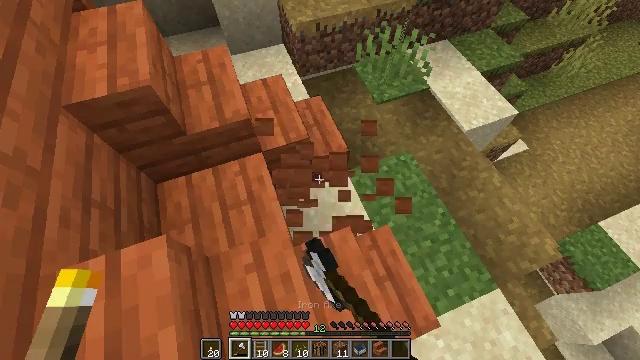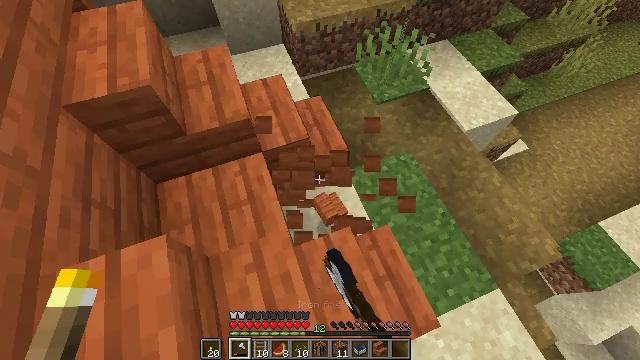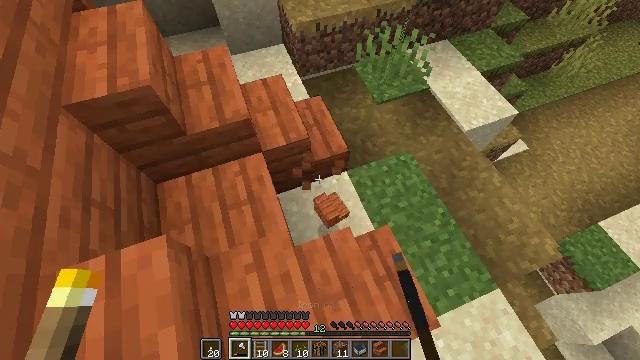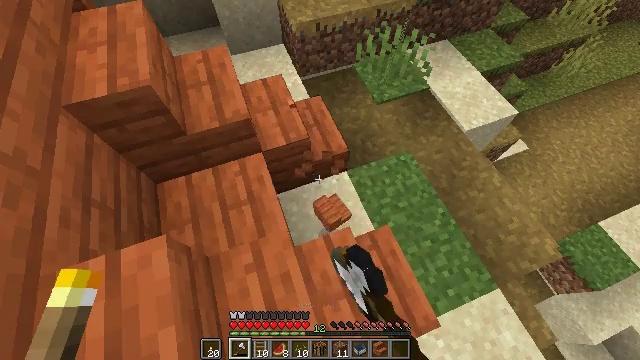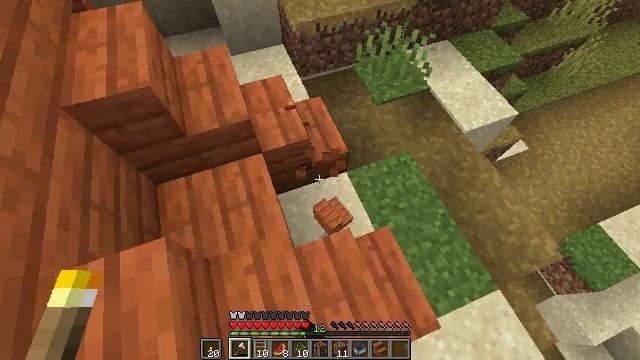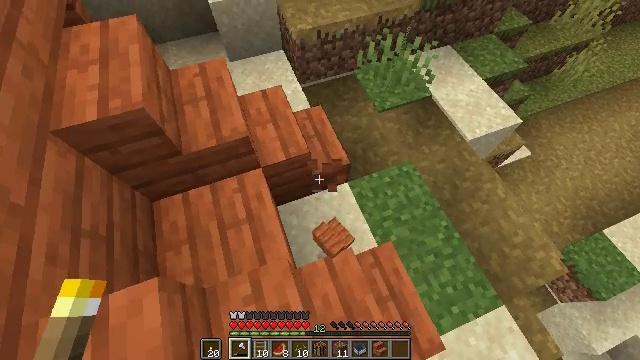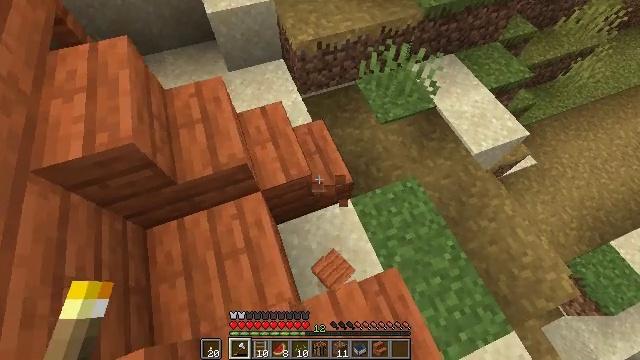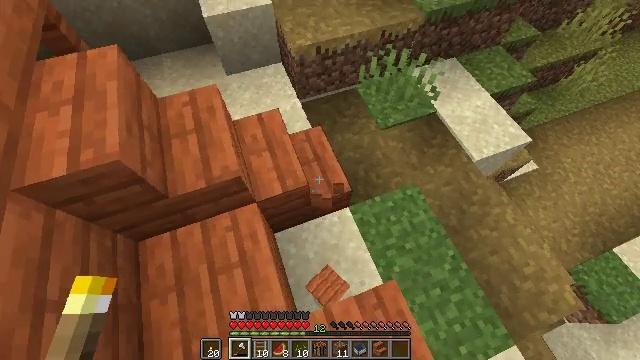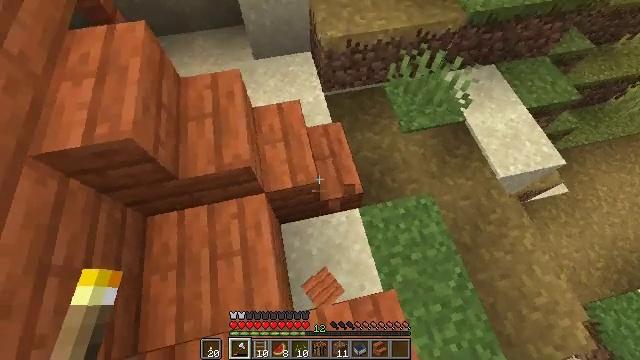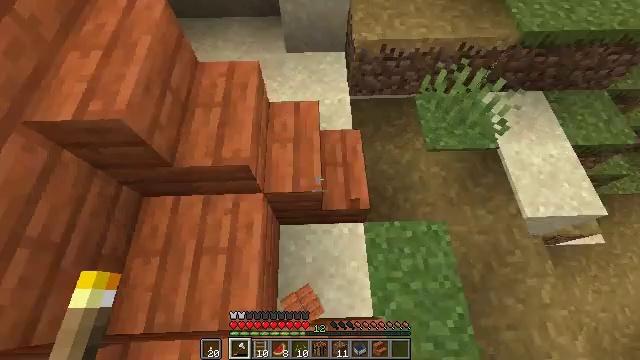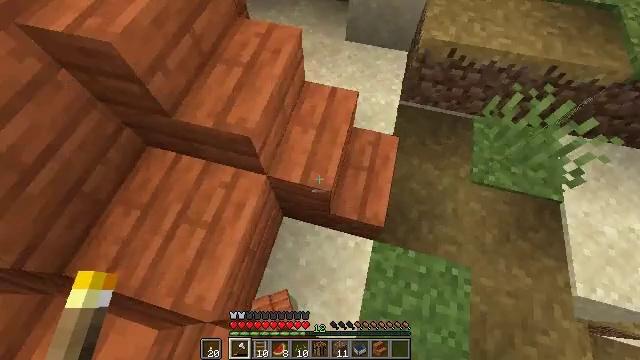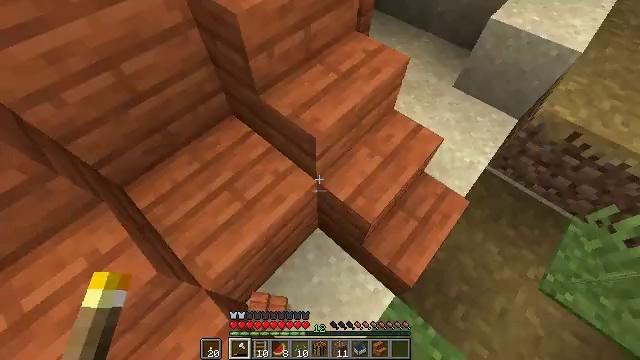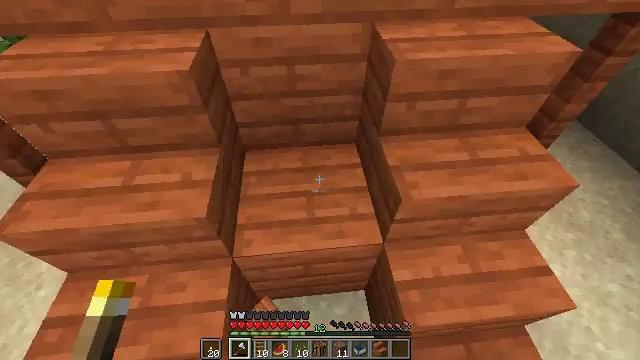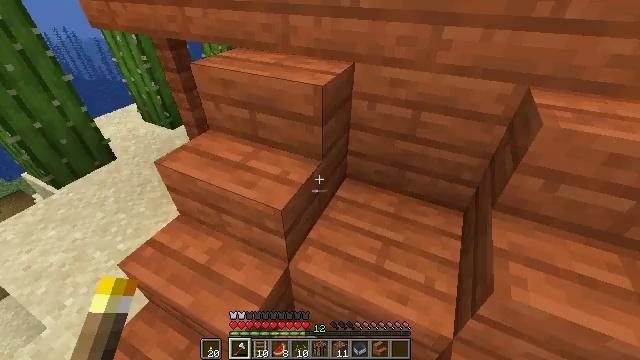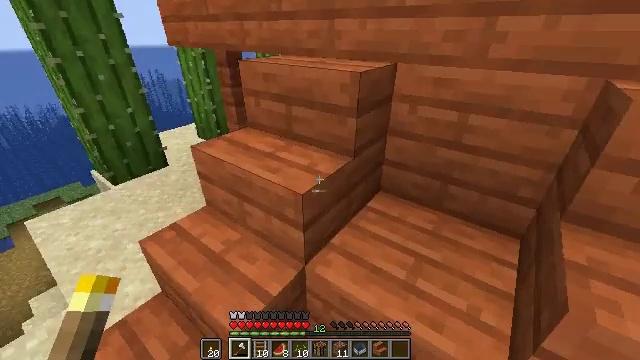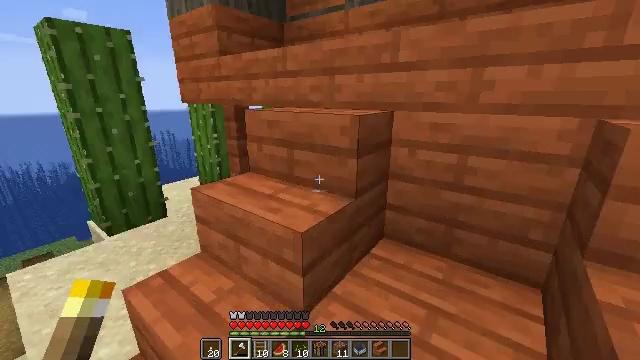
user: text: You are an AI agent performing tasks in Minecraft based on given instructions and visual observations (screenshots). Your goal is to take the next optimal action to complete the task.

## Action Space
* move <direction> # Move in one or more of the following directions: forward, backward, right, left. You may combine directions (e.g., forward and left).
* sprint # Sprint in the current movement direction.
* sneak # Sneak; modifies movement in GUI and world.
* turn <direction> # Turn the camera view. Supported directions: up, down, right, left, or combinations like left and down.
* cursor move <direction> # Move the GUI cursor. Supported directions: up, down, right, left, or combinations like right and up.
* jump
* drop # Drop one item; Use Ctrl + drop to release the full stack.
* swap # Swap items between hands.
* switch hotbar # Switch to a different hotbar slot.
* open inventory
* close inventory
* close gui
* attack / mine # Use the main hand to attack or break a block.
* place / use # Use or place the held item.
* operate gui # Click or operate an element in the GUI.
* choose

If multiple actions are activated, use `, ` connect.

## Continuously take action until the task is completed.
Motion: motion action
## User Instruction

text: Break the acacia slab from the floor.
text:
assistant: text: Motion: attack / mine
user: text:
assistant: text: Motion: attack / mine
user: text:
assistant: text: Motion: attack / mine
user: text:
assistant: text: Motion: move forward, attack / mine
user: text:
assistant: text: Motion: move forward
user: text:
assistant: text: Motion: move forward
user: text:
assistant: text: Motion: move forward and move right
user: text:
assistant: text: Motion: move forward and move right, turn left and down
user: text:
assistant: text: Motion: move forward and move right, turn left
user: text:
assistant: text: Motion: move forward and move right, turn left
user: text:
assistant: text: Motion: move forward and move right, turn left and up
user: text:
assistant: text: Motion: move forward and move right, turn left and up
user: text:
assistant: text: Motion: turn left and up
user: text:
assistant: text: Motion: turn left and up
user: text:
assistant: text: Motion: turn up
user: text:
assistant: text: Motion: turn up
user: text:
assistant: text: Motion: turn right and up
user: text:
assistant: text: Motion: turn up
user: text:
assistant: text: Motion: no_op
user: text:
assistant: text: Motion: no_op
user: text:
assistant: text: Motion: turn right and up
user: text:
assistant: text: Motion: turn right and up
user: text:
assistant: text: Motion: turn right
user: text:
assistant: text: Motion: no_op
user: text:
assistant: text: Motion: turn right and up
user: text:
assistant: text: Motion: turn right and up
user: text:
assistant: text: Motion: no_op
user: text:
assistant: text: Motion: no_op
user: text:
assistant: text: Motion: no_op
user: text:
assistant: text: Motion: no_op